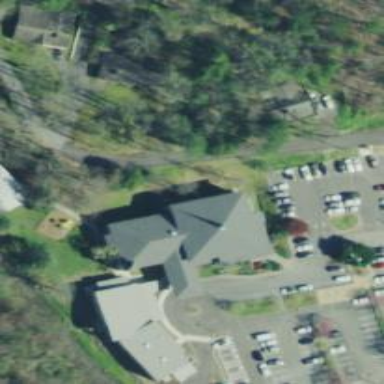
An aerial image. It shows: Church which is place of worship.